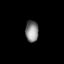
Tissue: lung
Cell type: Myeloid cells
Senescence score: 0.5886
Nuclear area (px): 272
Mean DAPI intensity: 133.662